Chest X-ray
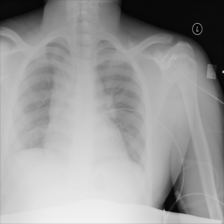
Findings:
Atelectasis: negative
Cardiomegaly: negative
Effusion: negative
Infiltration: negative
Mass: positive
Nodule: negative
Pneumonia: negative
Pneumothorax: negative
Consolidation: negative
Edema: negative
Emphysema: negative
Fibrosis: negative
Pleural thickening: negative
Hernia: negative